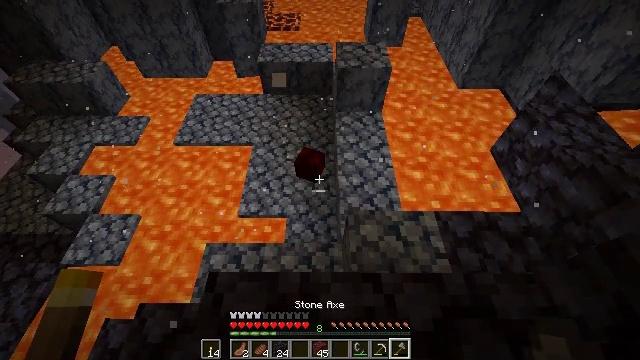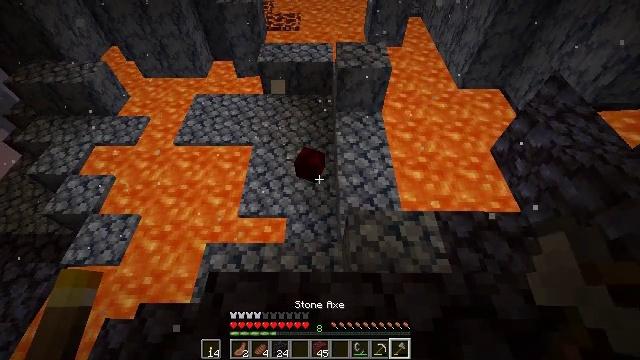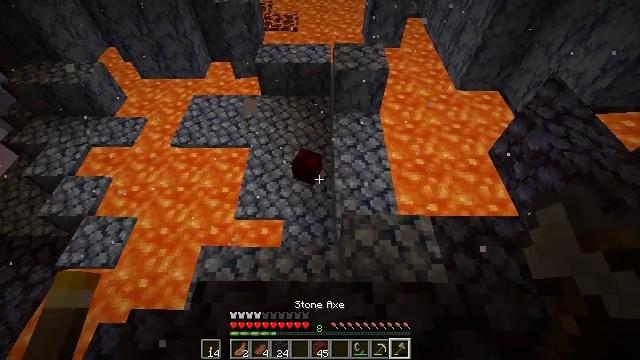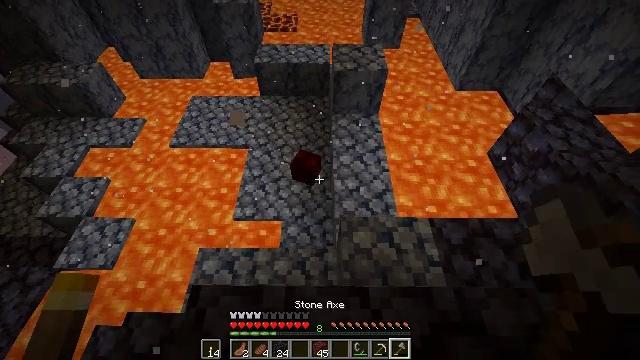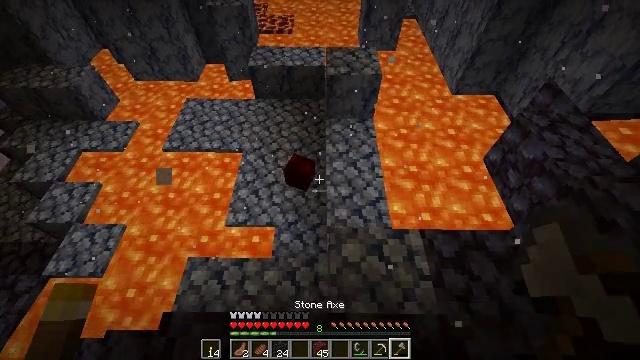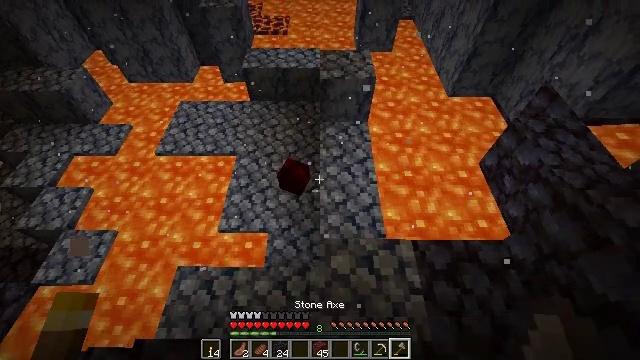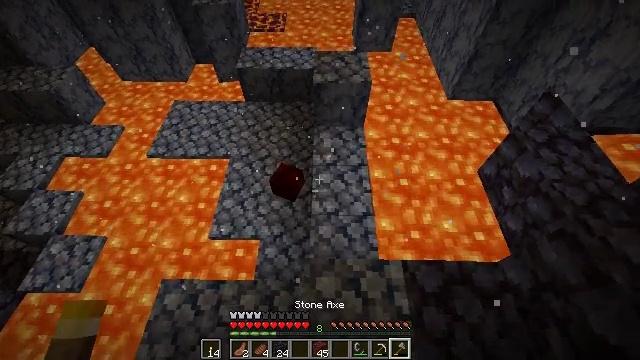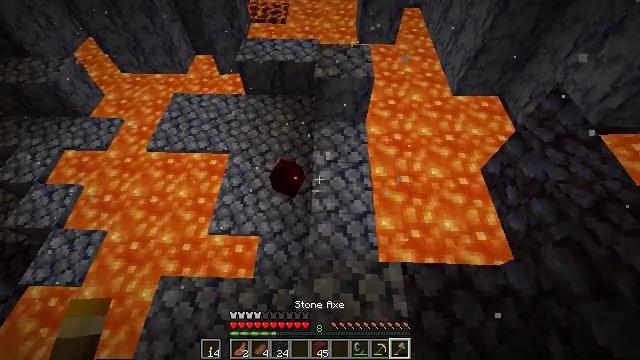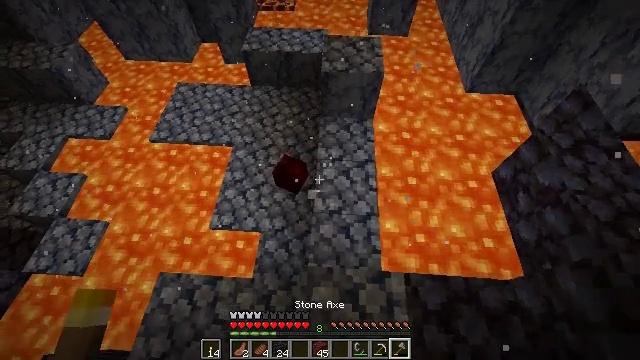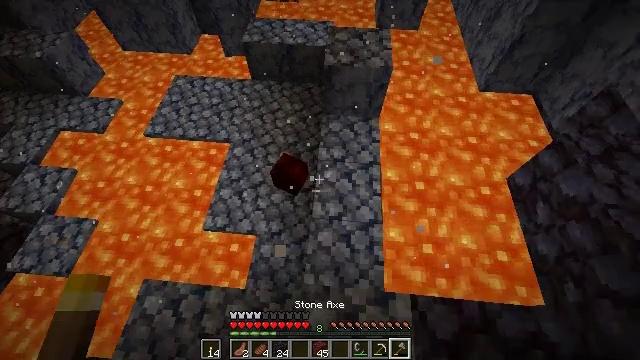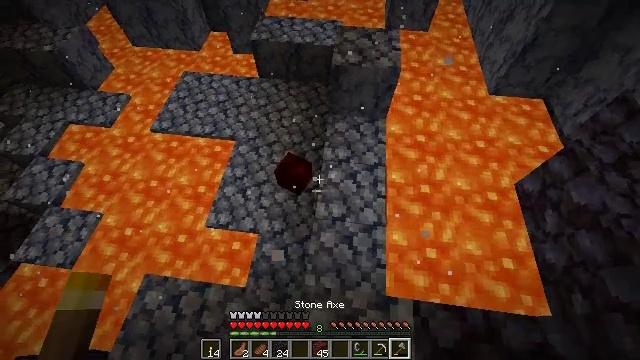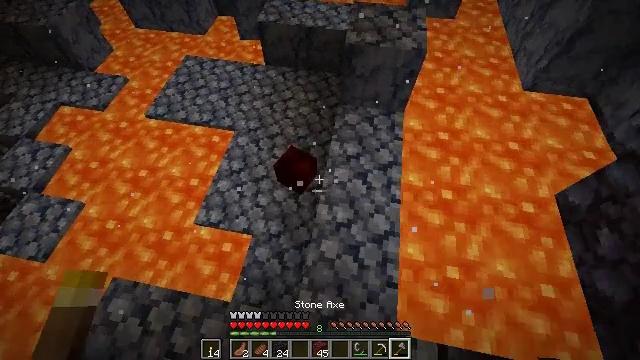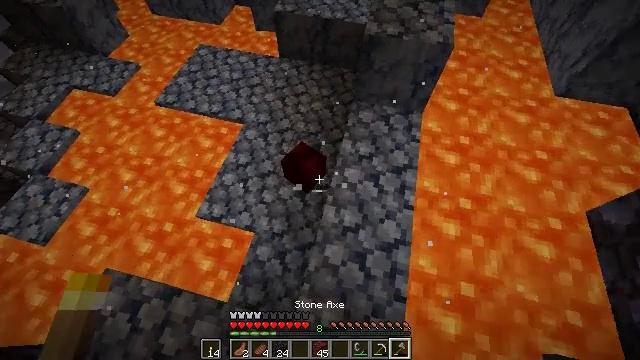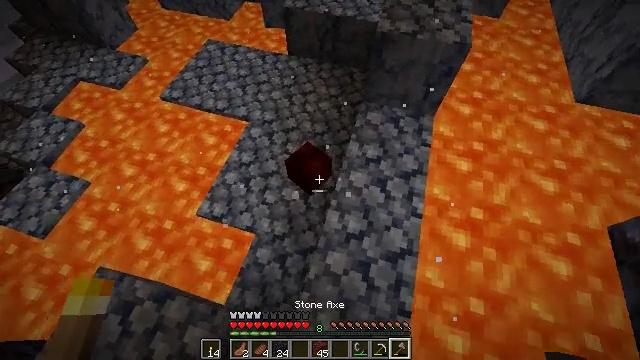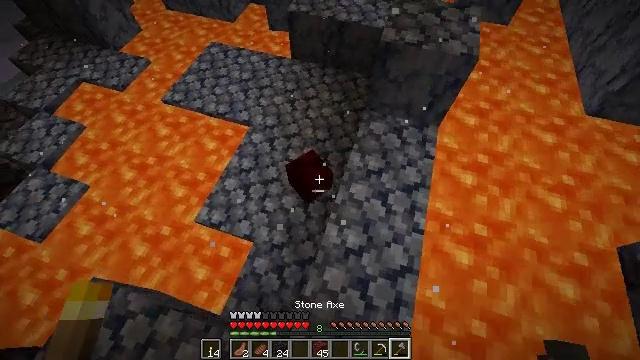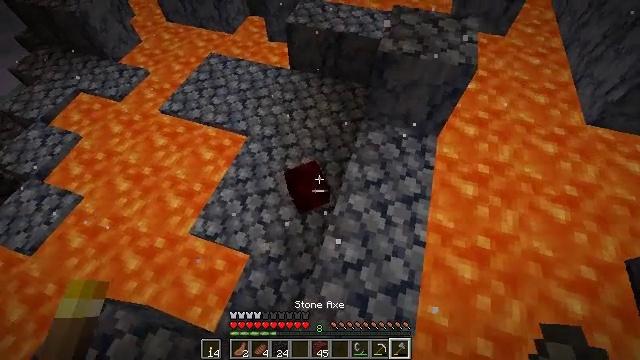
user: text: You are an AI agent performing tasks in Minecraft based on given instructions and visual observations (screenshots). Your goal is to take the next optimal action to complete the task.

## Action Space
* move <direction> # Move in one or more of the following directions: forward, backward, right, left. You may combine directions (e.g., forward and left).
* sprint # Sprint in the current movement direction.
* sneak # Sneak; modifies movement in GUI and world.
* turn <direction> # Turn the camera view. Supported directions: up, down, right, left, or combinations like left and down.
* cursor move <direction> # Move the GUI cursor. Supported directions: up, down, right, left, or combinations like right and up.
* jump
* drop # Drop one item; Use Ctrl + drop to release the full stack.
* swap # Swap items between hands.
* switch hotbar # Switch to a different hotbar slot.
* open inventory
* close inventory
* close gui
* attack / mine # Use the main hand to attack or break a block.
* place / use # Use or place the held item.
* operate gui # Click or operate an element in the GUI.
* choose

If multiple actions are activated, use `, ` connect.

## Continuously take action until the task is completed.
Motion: motion action
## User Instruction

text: Defeat a magma cube.
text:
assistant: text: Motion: no_op
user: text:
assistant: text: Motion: move forward and move right
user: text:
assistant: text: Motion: move forward and move right
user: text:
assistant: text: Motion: move forward and move right
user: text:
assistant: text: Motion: move forward and move right
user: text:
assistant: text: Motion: move forward, turn down
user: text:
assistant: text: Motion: move forward, turn down
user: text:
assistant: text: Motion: move forward, turn left and down
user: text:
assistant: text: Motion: move forward, turn left
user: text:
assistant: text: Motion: move forward, turn left
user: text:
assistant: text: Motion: move forward, turn left
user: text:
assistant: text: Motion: move forward, turn left
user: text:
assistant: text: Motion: turn left
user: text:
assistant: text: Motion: turn left
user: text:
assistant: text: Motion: turn up
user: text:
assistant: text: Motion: no_op
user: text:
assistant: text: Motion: no_op
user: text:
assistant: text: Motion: move forward
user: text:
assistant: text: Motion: move forward
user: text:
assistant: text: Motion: move forward
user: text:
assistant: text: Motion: move forward
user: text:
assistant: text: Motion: move forward, turn left
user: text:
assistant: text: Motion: turn left and up
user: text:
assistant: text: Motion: no_op
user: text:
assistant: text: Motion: attack / mine
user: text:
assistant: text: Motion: turn left and down, attack / mine
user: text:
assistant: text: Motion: turn left and down, attack / mine
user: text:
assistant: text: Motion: turn down, attack / mine
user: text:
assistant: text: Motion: turn down
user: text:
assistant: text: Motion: no_op